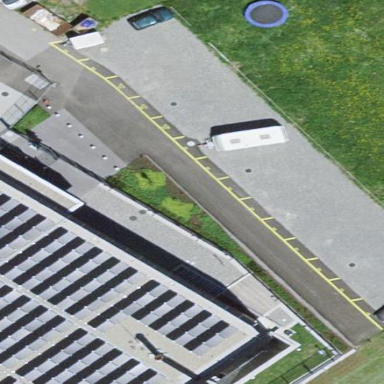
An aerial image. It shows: Parking area with surface.